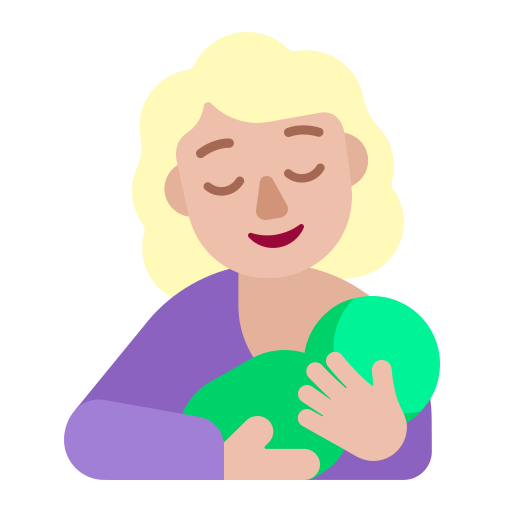
breast feeding flat  light